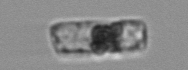
Label: Guinardia_delicatula